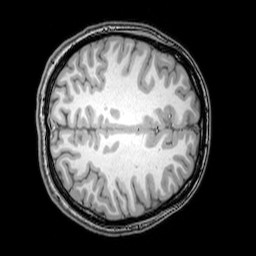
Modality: T1w
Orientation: axial
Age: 22
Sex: female
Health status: healthy
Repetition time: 0.081 s
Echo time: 0.037 s